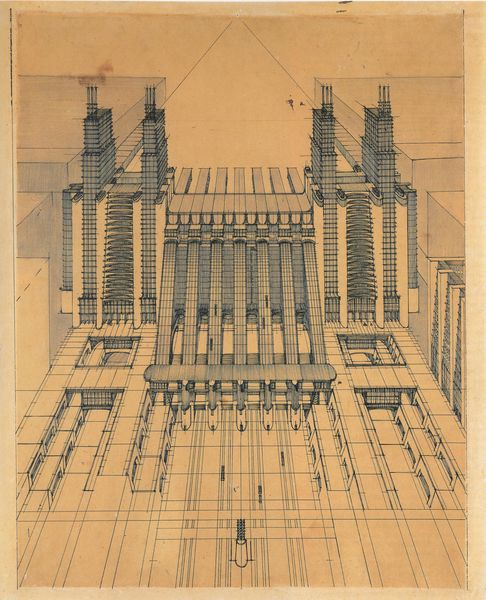
Titel: Flughafen und Bahnhof mit Seilbahnen und Aufzügen auf drei Straßenebenen
Künstler: Antonio Sant' Elia
Standort: Como
Institution: Museo Civico
Schlagwörter: blau, wasser, weiß, fluss, gelb, stadt, braun, glas, grau, licht, orange, schwarz, skizze, strasse, zeichnung, anlage, dach, gebäude, haus, beige, architektur, deich, häuser, brücke, gitter, wege, kamine, schornstein, turm, papier, ansicht, fassade, fassaden, italien, passage, perspektive, moderne, modern, zug, schornsteine, grafik, graphik, vergilbt, linien, platz, sepia, damm, industrie, strom, treppen, symmetrie, gerade, lciht, monumental, hoch, halle, flucht, schlote, haha, futurismus, tusche, berlin, rechteck, türme, futuristisch, linie, festung, zentralperspektive, symmetrisch, groß, druck, schraffur, gefälle, schwarzweiß, bahnhof, städtisch, übergänge, entwurf, quadrate, fluchtpunkt, konstruktion, florenz, plan, gleise, gelblich, lineal, entwurfszeichnung, glasfassade, modernismus, bau, raster, vogelschau, brücken, bauwerk, konstruktionszeichnung, aufriss, bauzeichnung, bauplan, gänge, vorplatz, bauteile, paln, idealarchitektur, utopie, papierarchitektur, industriell, werk, ingenieur, graphi, kraftwerk, urbanistik, hochhaus, technisch, vertikal, schleuse, bologna, züge, rohre, überdacht, röhren, mehrteilig, höuser, energie, staudamm, augenhöhe, kompliziert, generator, wasserkraft, fabrick, elia, rolltreppen, antonio sant'lia, neue stadt, sant'lia, città nuova, sant elia, gürme, linienzeichnung, ahnhof, aussichtsebene, vertzikal